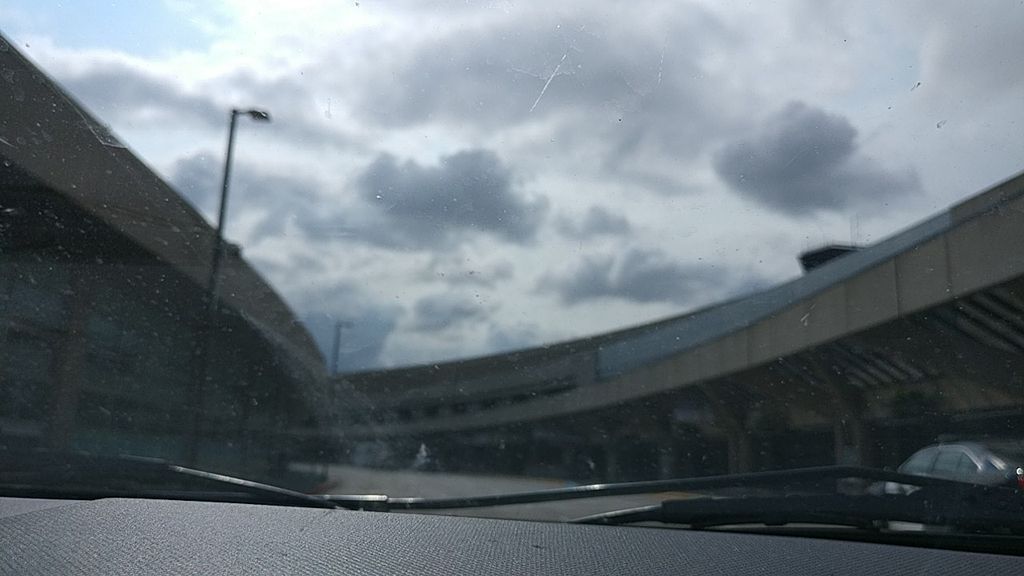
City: calgary